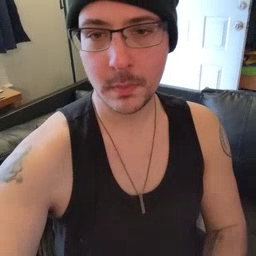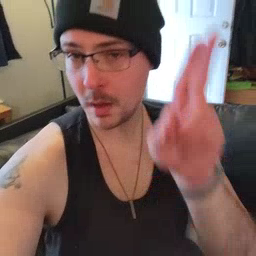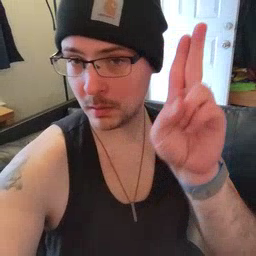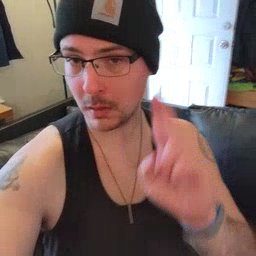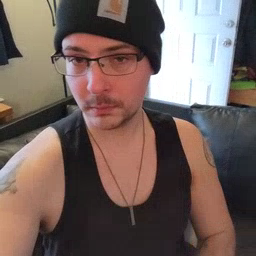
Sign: uncle